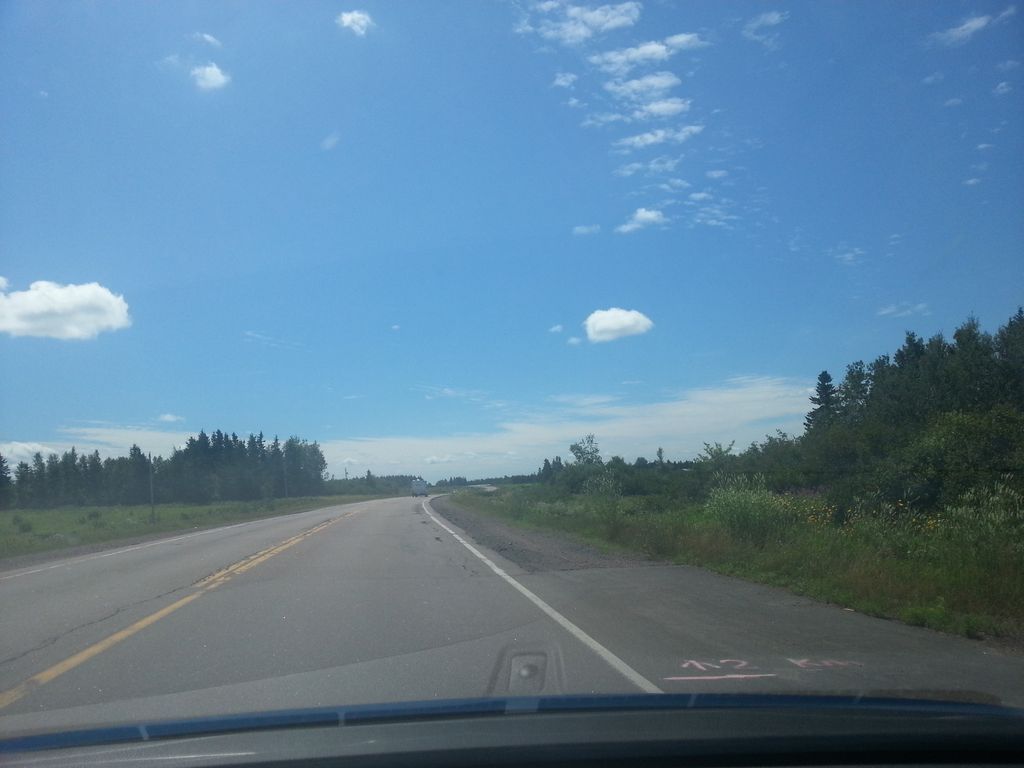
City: charlottetown